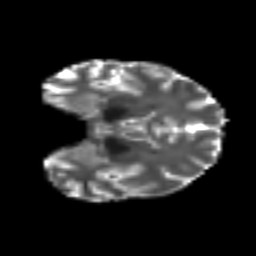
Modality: T2w
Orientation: coronal
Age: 27
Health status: ill
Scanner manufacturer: philips
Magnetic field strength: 3 T
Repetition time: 9 s
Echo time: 0.127 s